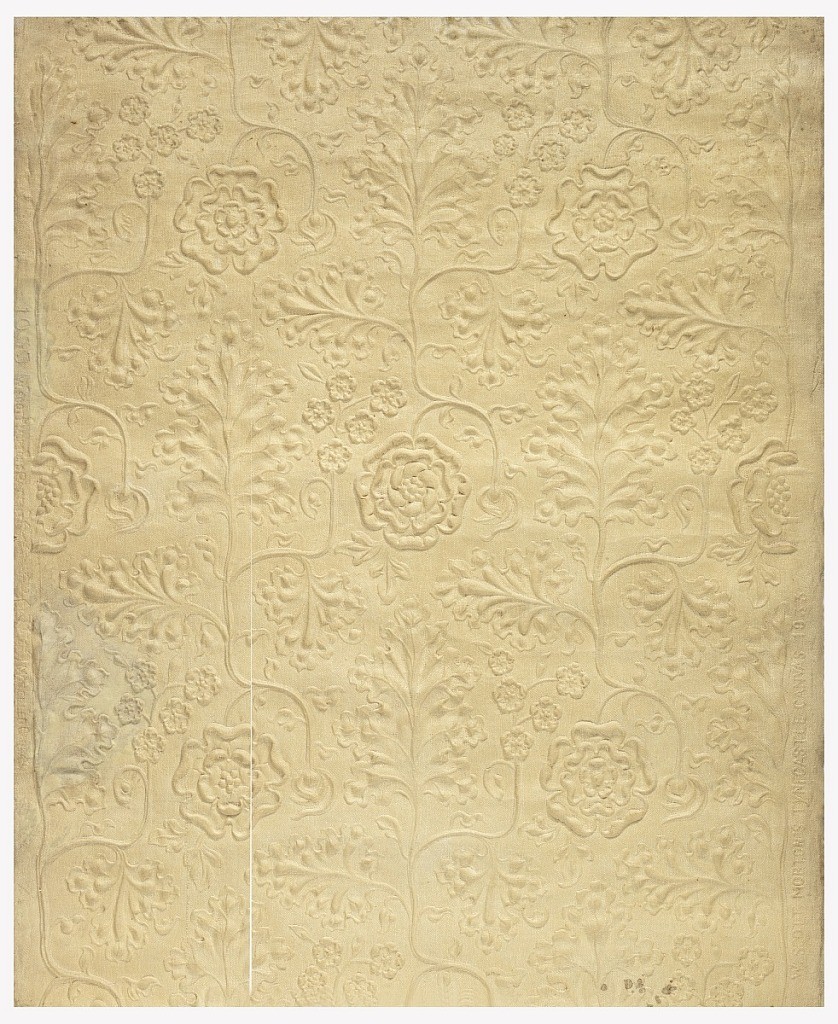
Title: Tudor Rose
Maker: W. Scott Morton, ca. 1840 – 1903
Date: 1882–1920
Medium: Embossed canvas with backing paper
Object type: Sidewall
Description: Embossed canvas applied to a backing paper, with a stylized design of branches of tudor roses and grape-leaf pattern.